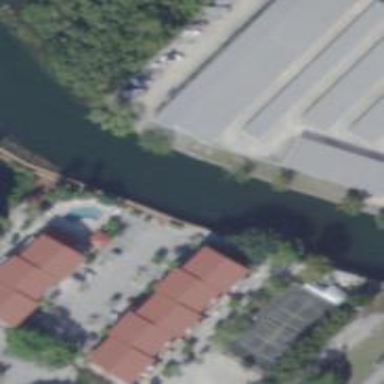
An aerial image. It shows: Canal.